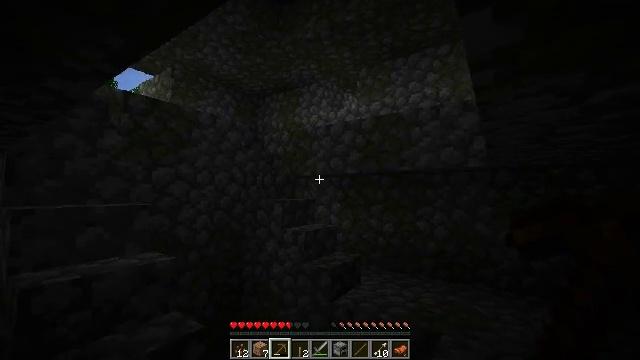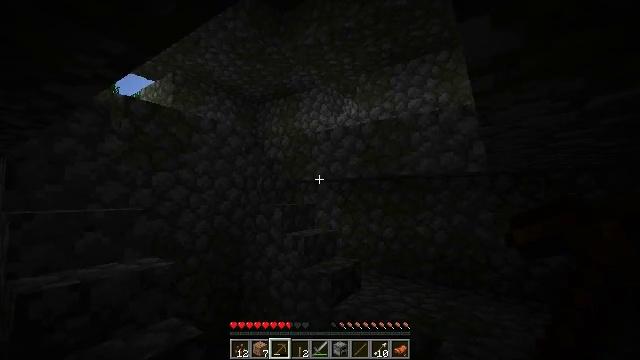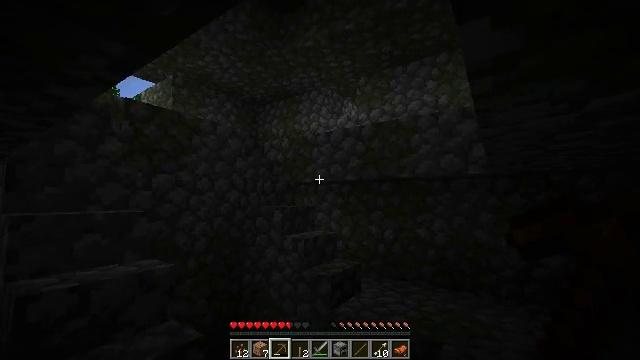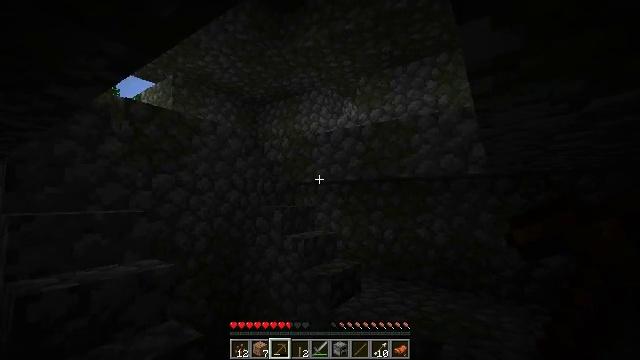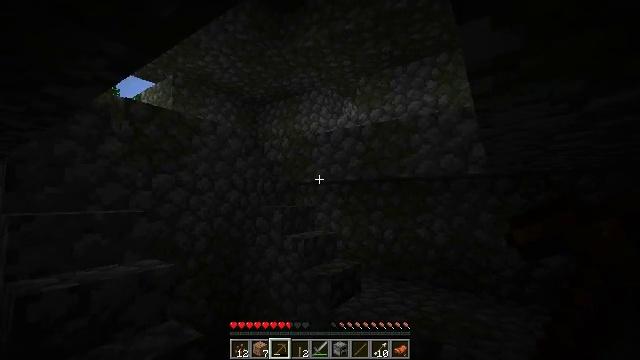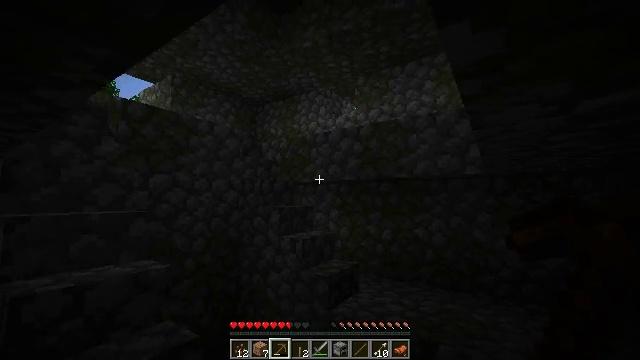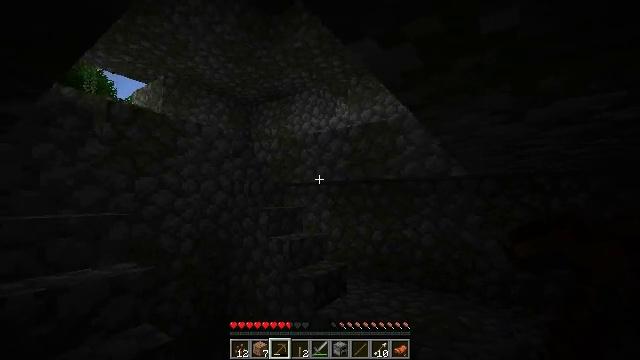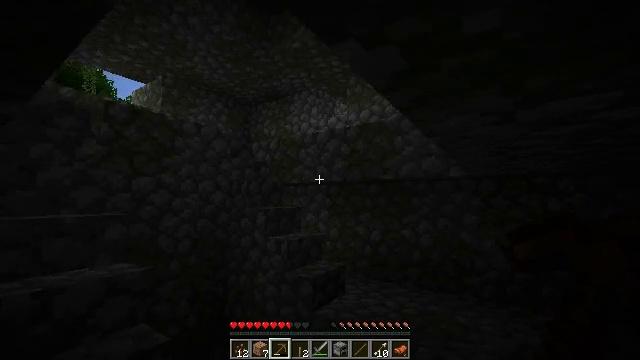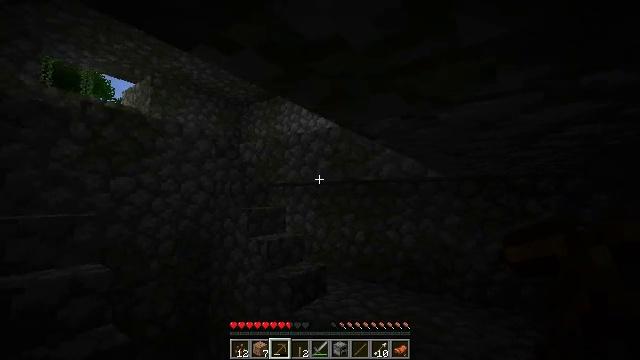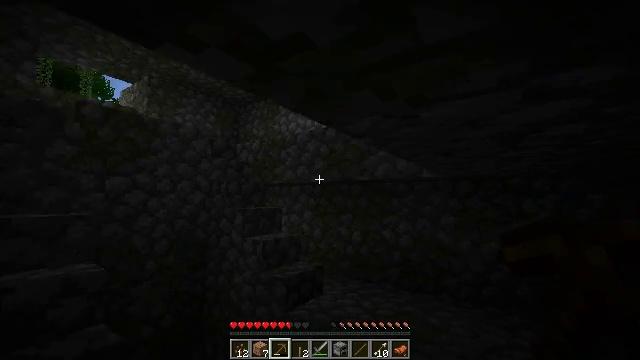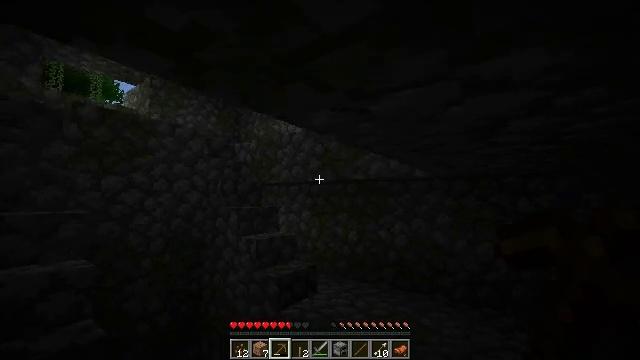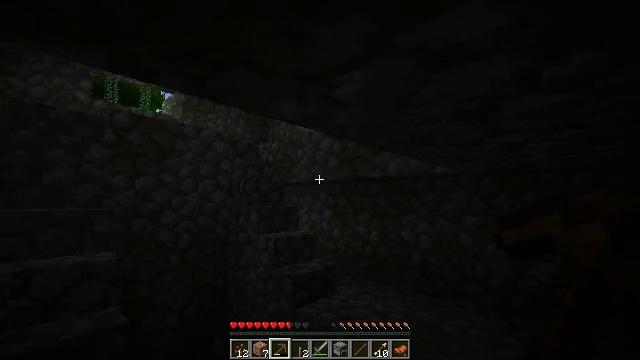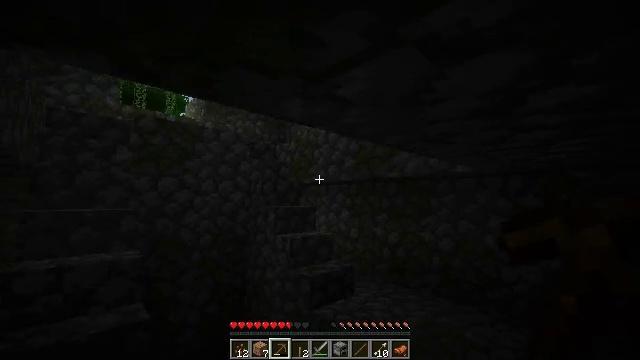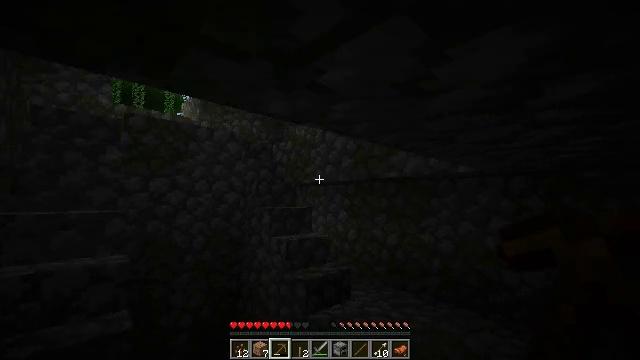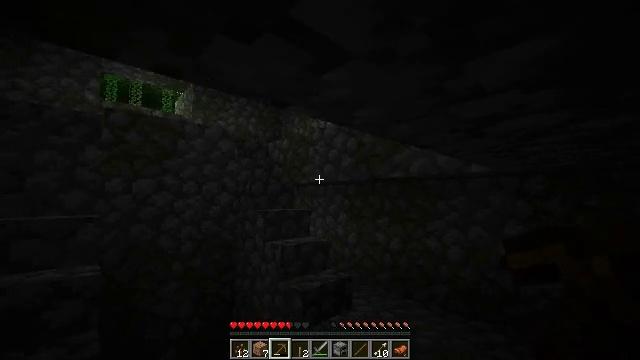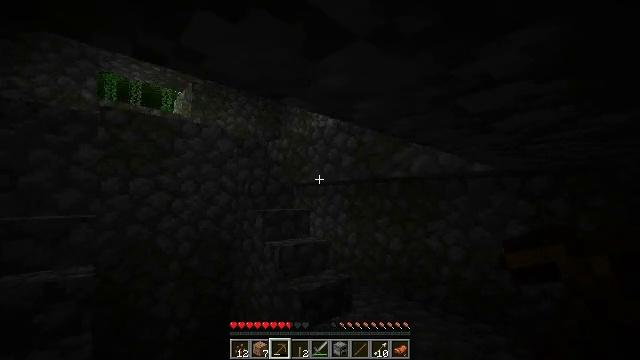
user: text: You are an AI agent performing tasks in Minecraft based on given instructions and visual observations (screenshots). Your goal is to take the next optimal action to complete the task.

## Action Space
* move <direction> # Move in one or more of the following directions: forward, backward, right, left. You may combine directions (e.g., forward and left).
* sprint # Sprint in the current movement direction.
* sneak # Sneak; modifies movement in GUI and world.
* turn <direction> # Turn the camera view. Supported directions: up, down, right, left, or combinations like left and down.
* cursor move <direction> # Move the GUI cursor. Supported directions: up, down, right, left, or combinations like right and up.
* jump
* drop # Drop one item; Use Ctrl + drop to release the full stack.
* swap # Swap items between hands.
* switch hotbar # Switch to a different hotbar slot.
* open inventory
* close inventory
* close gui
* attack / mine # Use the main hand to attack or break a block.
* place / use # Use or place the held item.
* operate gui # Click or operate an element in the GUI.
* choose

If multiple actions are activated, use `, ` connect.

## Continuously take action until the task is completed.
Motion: motion action
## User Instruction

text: Attack the sticky piston to retrieve it.
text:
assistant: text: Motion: turn up
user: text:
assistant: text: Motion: no_op
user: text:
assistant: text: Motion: no_op
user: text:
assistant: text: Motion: no_op
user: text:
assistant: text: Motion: move right
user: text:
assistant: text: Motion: move right
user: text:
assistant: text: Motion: move right
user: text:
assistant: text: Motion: move right
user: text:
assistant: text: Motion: move right
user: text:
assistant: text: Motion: move right, turn left
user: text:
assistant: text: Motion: move forward, turn left
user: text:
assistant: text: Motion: move forward, turn left
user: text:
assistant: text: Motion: move forward
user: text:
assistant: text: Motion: move forward
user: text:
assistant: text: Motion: no_op
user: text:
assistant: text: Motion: no_op
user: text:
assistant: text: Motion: turn left and down
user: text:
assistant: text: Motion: turn left and down
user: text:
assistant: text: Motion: turn left and down
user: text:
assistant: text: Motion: turn left and down
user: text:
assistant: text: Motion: move left, turn left
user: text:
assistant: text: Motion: move left, turn left
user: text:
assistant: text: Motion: move left, turn left
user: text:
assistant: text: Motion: move left
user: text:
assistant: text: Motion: move left, turn up
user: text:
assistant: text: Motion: move left
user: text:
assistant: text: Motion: move left
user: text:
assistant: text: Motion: move forward and move left, turn right
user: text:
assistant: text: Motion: move forward, turn right
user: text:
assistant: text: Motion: move forward, turn right